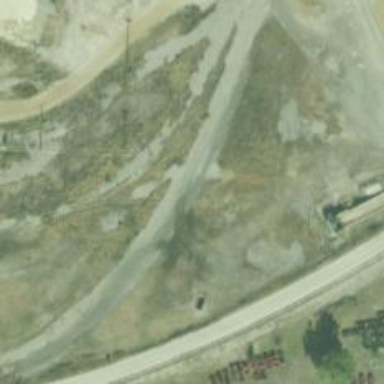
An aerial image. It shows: Abandoned railway.